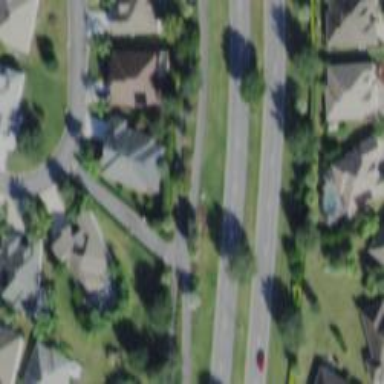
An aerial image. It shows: Golf cartpath that is also road path.